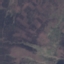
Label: HerbaceousVegetation